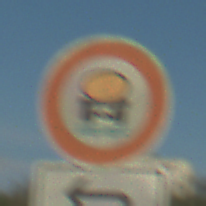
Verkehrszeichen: VerbotFahrzeugeWassergefaehrdenderLadung
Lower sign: RichtungsangabeDurchPfeile2
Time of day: MorningAfternoon
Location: Outdoor (Suburban)
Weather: PartlyCloudy
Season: NotSpecified
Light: Natural